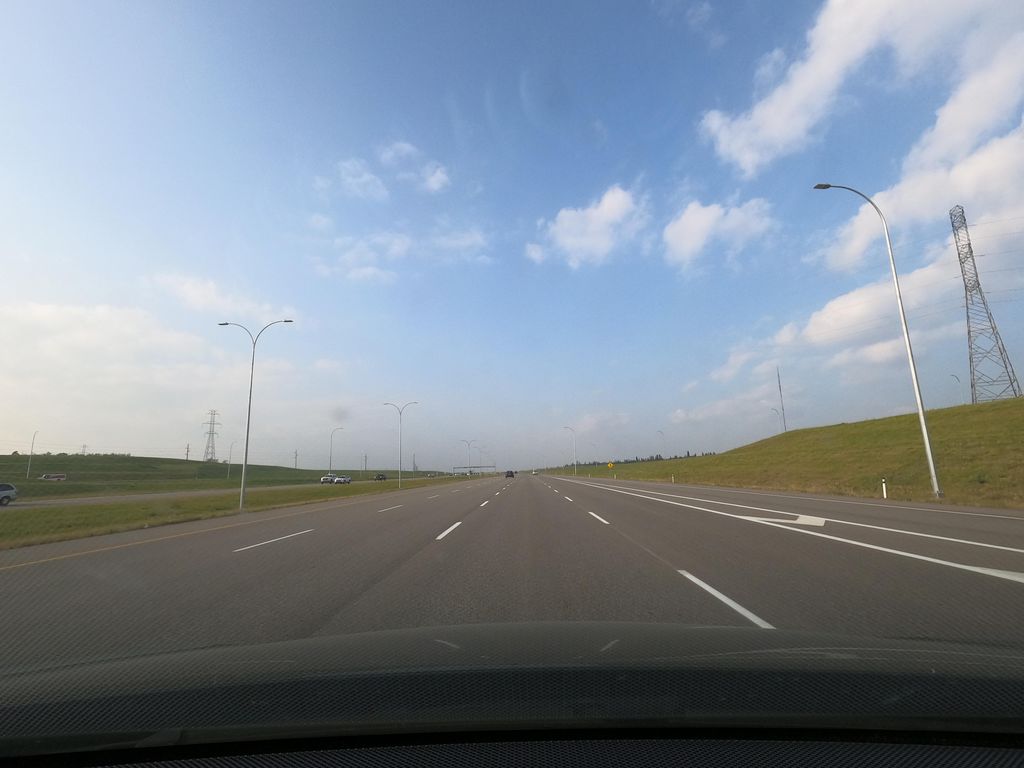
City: calgary